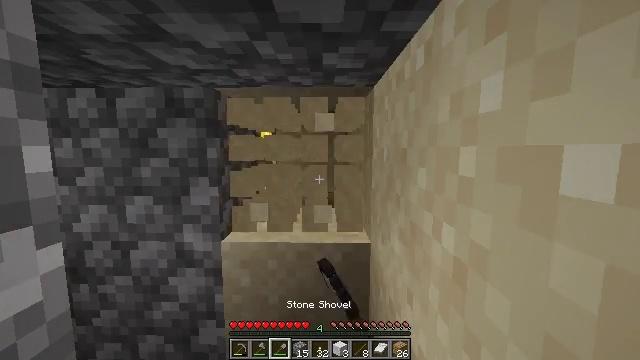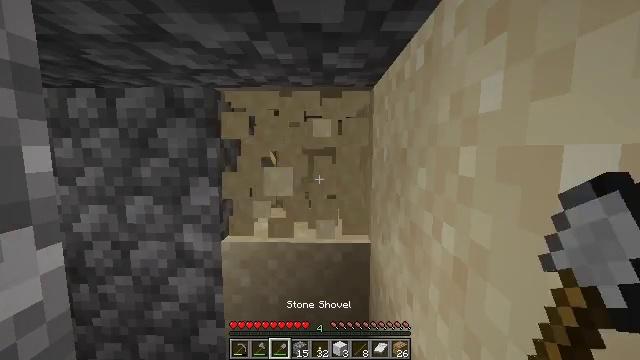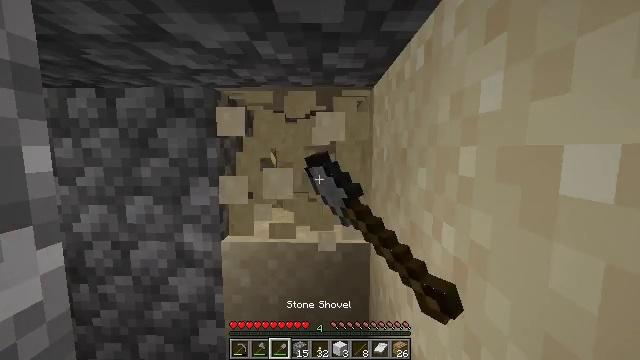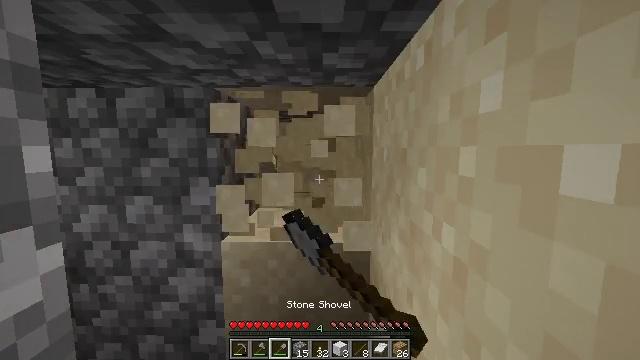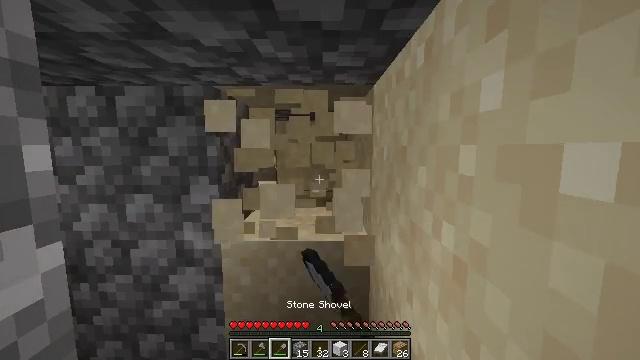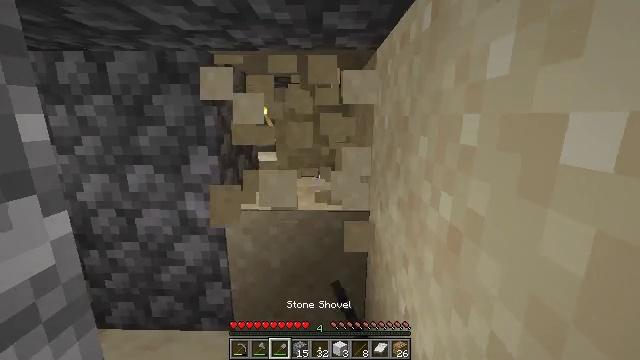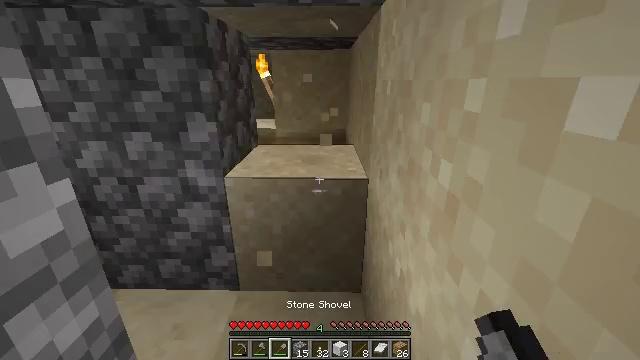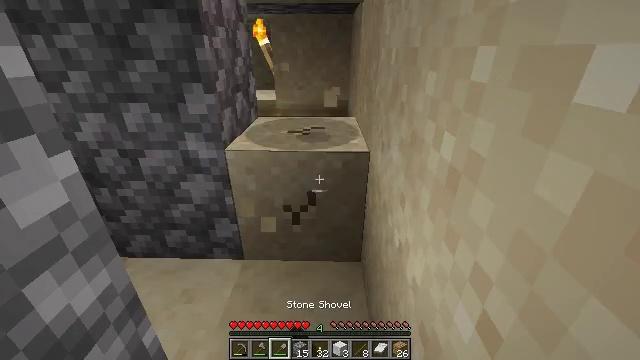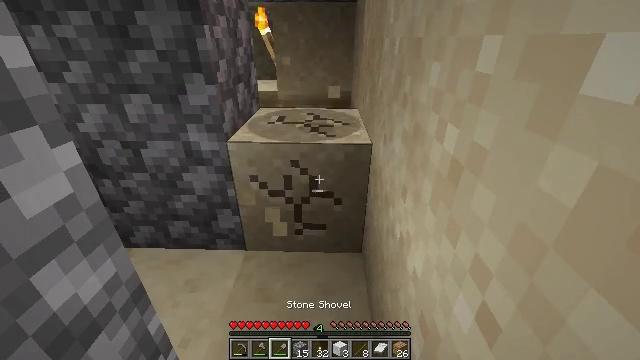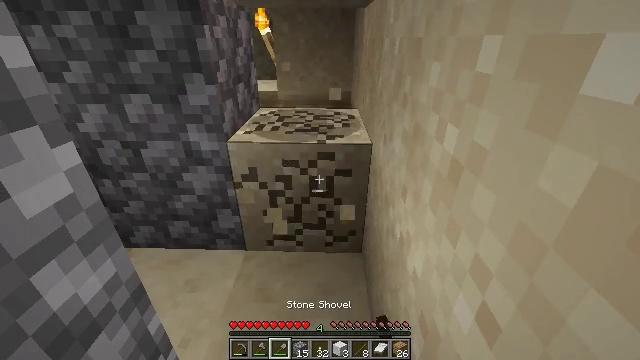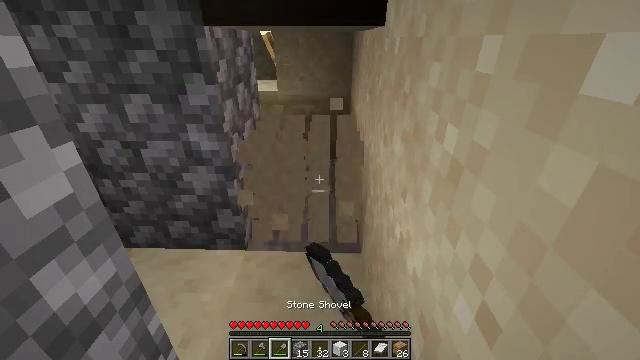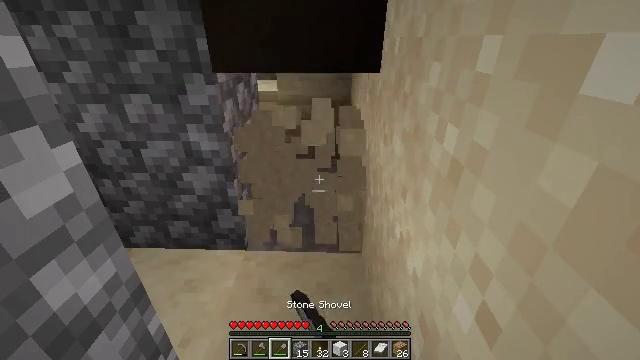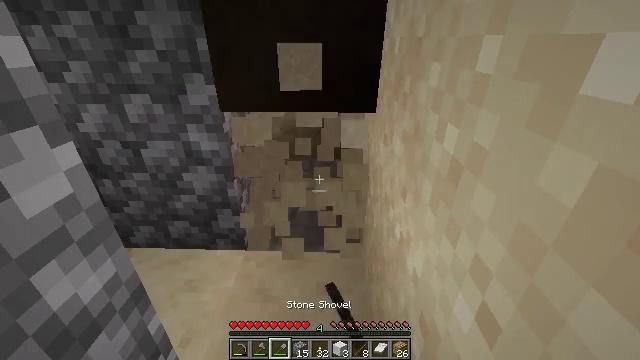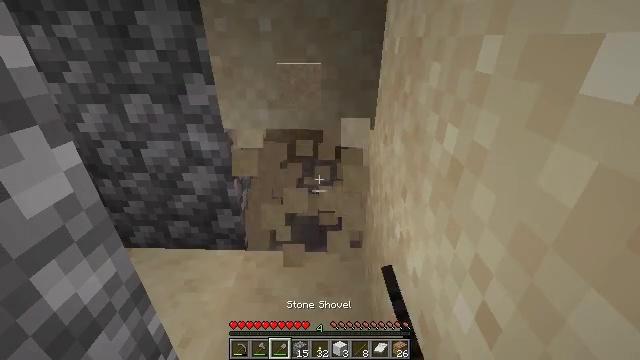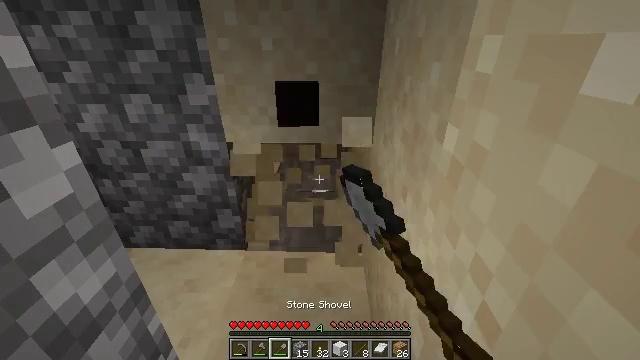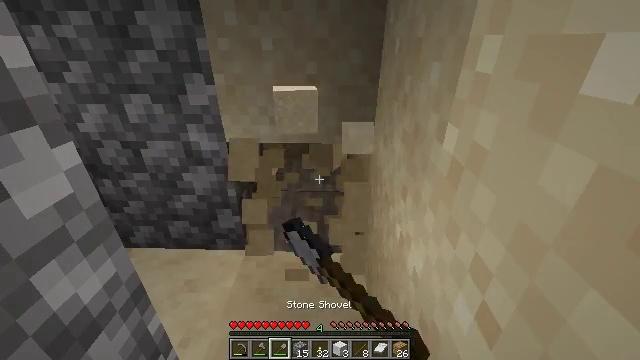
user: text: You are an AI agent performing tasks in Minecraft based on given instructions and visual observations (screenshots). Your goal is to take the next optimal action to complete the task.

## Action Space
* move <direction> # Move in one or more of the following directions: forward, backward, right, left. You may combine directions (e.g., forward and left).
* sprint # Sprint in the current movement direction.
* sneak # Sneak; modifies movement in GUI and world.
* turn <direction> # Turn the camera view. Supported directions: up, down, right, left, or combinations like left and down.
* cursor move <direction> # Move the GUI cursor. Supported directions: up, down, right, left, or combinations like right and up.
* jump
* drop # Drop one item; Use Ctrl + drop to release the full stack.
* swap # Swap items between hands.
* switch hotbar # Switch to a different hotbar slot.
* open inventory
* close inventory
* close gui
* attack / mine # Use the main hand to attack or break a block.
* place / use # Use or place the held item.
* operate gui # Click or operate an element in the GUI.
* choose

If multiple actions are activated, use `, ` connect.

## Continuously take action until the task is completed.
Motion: motion action
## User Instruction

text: Attack the ground to gather sand.
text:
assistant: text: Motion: attack / mine
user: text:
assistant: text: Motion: attack / mine
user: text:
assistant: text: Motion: attack / mine
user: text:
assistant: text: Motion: attack / mine
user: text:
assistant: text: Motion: turn down, attack / mine
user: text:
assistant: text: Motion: turn down, attack / mine
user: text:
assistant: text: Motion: turn down, attack / mine
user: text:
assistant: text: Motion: turn down, attack / mine
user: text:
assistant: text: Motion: attack / mine
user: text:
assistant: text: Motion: attack / mine
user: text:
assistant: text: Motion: attack / mine
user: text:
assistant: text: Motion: attack / mine
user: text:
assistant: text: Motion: attack / mine
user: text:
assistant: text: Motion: attack / mine
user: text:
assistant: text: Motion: attack / mine
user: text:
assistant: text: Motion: attack / mine
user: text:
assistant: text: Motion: attack / mine
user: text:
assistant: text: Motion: no_op
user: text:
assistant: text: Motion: no_op
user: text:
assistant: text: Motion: no_op
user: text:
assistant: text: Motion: no_op
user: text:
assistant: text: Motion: no_op
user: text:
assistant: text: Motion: no_op
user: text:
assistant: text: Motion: no_op
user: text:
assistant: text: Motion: no_op
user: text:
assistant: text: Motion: attack / mine
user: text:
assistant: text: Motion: attack / mine
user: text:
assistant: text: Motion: attack / mine
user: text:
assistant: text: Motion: attack / mine
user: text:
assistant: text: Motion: attack / mine